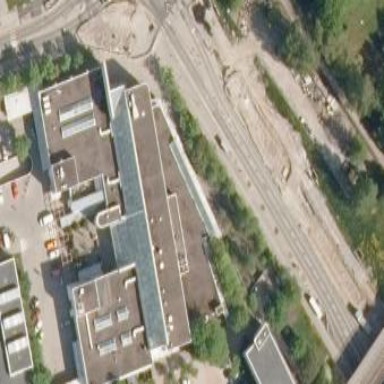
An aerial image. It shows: Mall building.